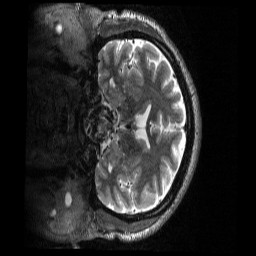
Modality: T2w
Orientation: coronal
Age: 51
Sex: male
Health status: ill
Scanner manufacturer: siemens
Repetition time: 3.2 s